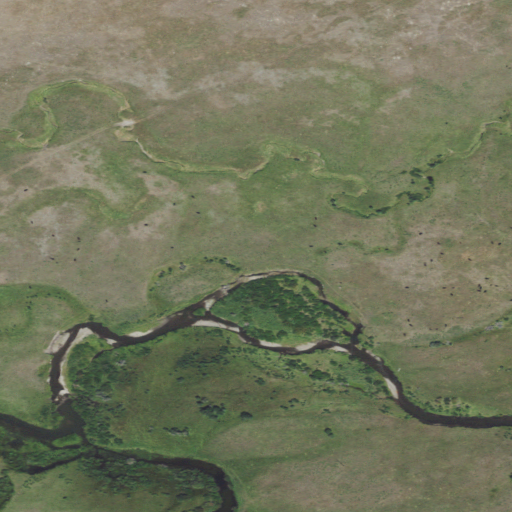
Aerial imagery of valley in Montana named Peterson Coulee containing woody wetlands, grassland, shrub, herbaceous wetlands, and deciduous forest